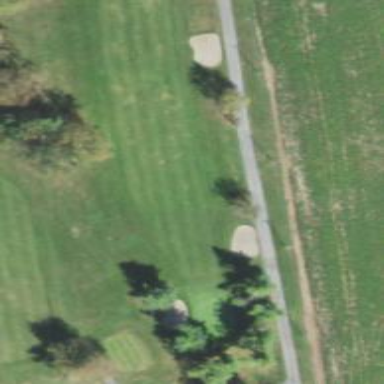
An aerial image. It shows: Well-maintained grass fairway on golf course.